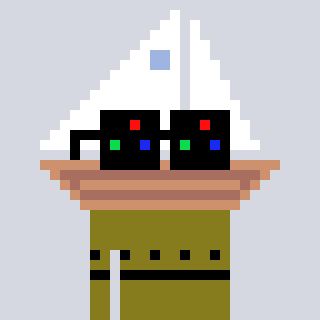
a pixel art character with square black sunglasses, a sailboat-shaped head and a gunk-colored body on a cool background